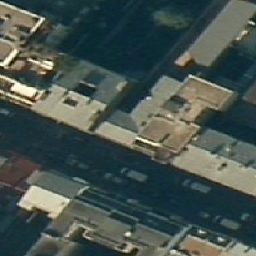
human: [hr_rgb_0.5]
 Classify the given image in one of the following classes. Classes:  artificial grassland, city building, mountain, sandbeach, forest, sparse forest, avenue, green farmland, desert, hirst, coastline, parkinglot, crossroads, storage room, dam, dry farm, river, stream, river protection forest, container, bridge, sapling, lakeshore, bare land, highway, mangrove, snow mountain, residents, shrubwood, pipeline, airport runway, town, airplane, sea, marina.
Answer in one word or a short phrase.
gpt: city building